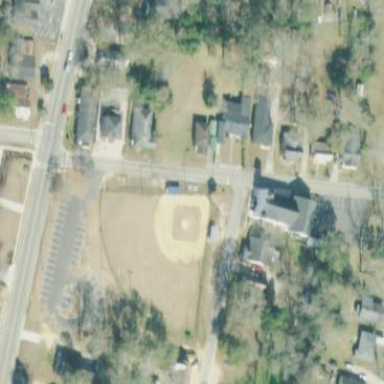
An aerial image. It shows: Baseball pitch for leisure land.